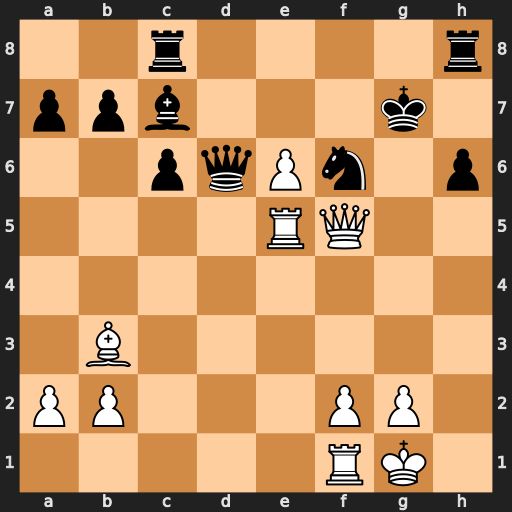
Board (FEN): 2r4r/ppb3k1/2pqPn1p/4RQ2/8/1B6/PP3PP1/5RK1
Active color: w
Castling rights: -
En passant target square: -
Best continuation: Bc2 Qe7 Qg6+ Kf8 Rf5